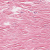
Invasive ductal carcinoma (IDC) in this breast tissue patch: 0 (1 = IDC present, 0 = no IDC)